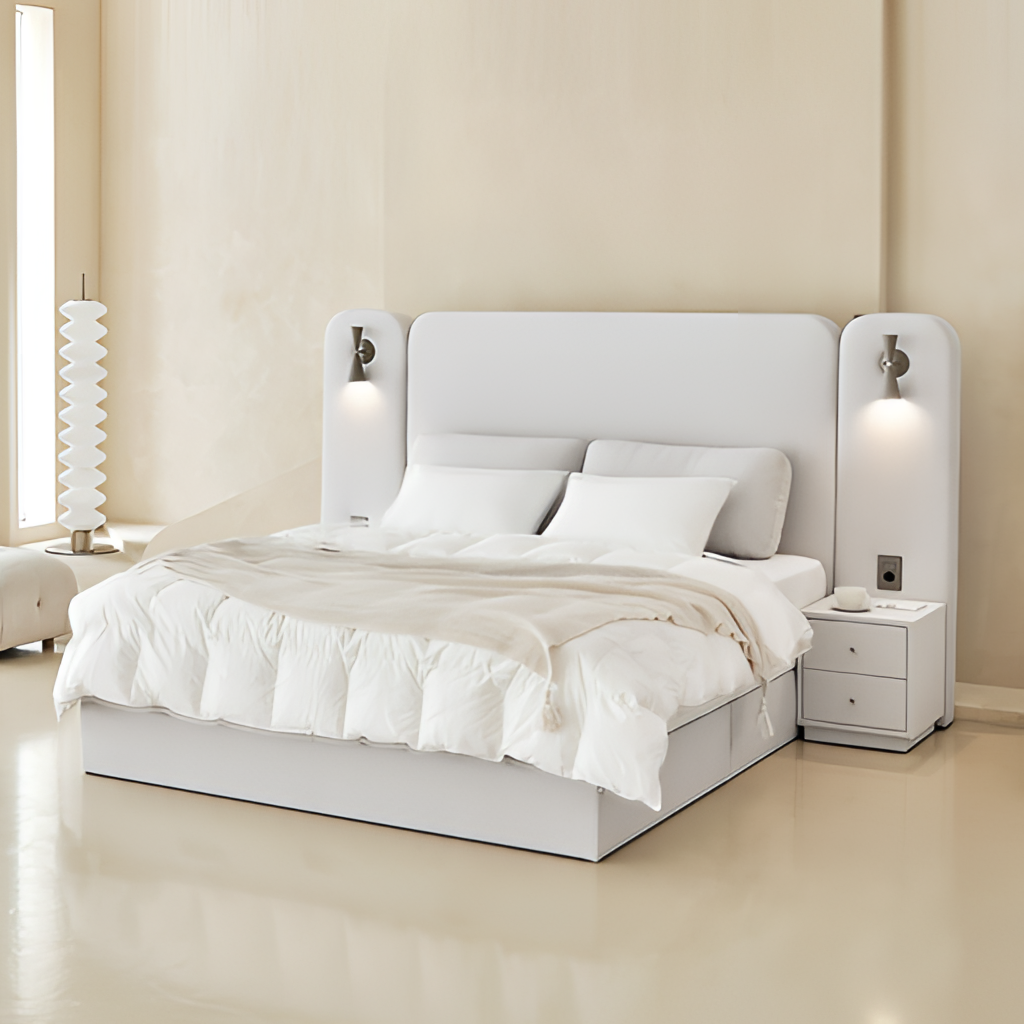
fabric backlit headboard bed, bedroom, beige tile flooring, with large square pattern, modern, beige paint wallpaper, with solid pattern